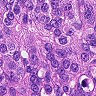
Metastatic tissue present: yes